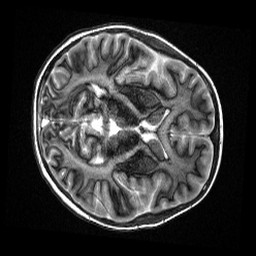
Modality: MP2RAGE
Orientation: axial
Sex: female
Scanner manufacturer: siemens
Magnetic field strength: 3 T
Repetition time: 5 s
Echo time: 0.00355 s